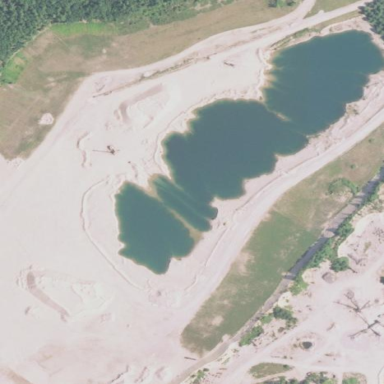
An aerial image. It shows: Quarry used for extracting aggregates.